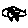
Label: car